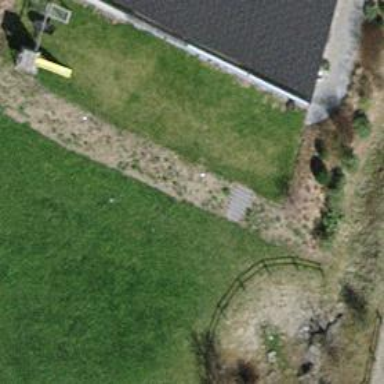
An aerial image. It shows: Bench for seating.